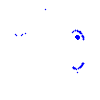
Particle: pion